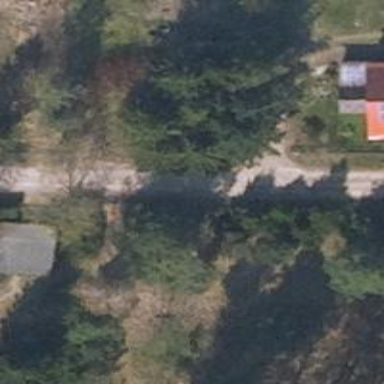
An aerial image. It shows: Unclassified road with ground surface.